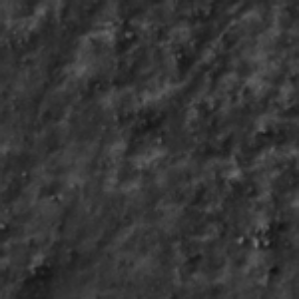
Label: frost